Question: I have database with following 3 tables:

- - - - - -
I use SQL Server Integration Services.
I have also XML file with pairs of addressEntityID and customerEntityId. These are are EntityIDs (GUID), that need to be mapped to IDs (integer) and inserted into CustomerAddresses.
I want to do something like, for each row, 'select CustomerId from Customers where EntityId = {0}' and then use this value to insert. Can this be done?
And before you suggest, that I should use EntityId as PK, the reason is, that those are not provided for all data in database. Only data, that are imported, and come from another system, those have EntityId.
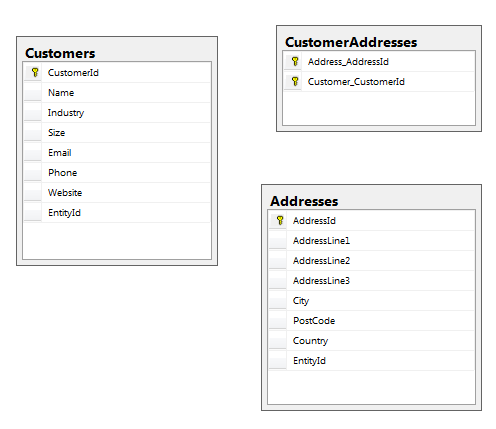
Answer: 1. In Data Flow drop XML source
2. Add Derived column, map values from XML (it is necessary to map from string to GUID)
3. Add Lookup, connect to Addresses table, create JOIN from derived AddressGuid to EntityId. AddressId is output.

1. Add another Lookup and do the same for Customers table
2. Add DB destination, map values from Lookup to AddressId and CustomerId